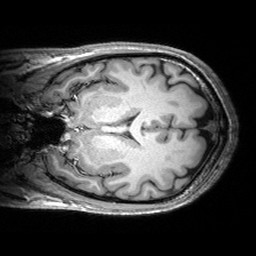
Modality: T1w
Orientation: coronal
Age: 25
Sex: male
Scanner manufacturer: siemens
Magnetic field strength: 3 T
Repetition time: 2.53 s
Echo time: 0.00299 s